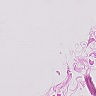
Metastatic tissue present: no